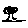
Label: tree